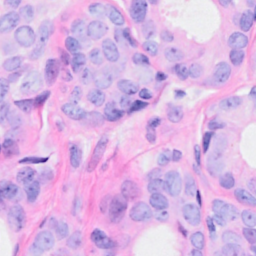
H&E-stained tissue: Breast